【题型】选择题　【知识点】函数　【难度】easy
已知函数 \(f(x)\) 的导函数 \(f'(x)\) 的图象如图所示，则 \(f(x)\) 的图象可能为（）

A.

B.

C.

D.

\vspace{1em}
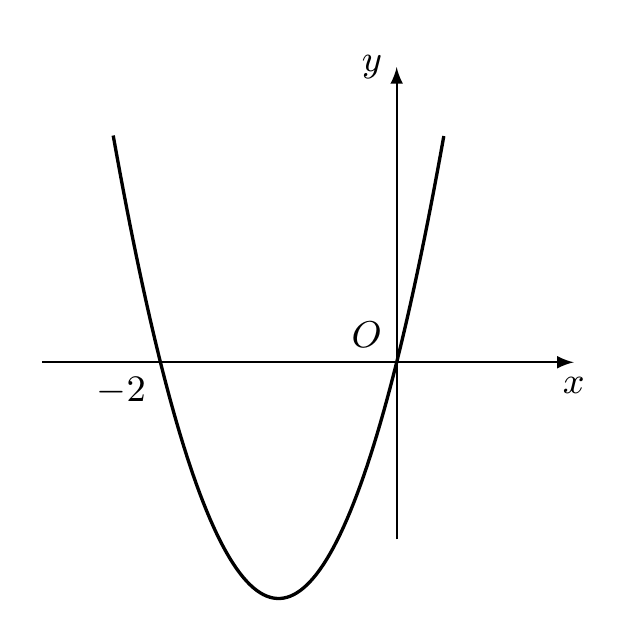
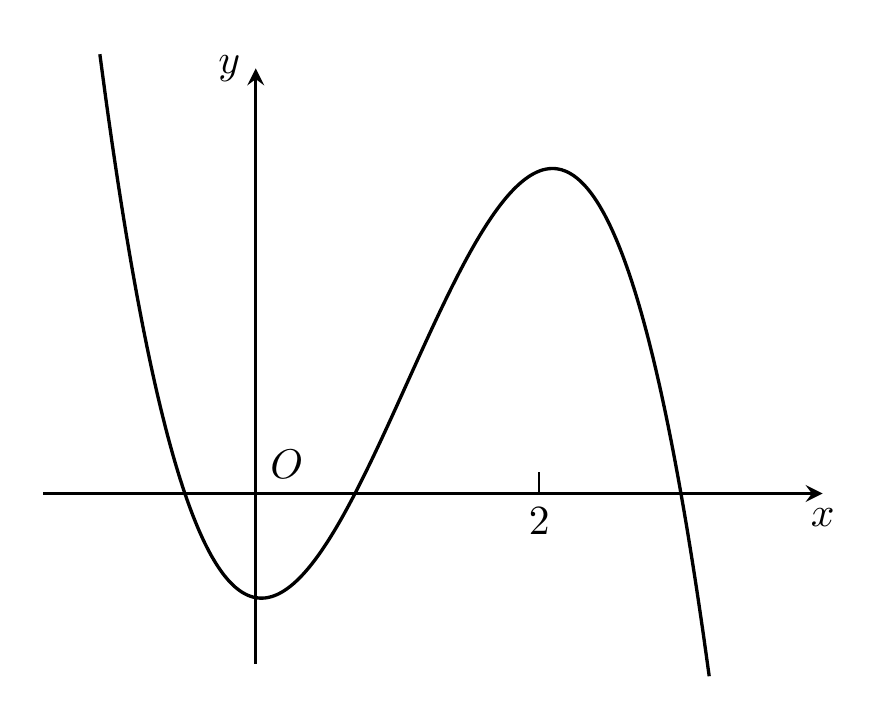
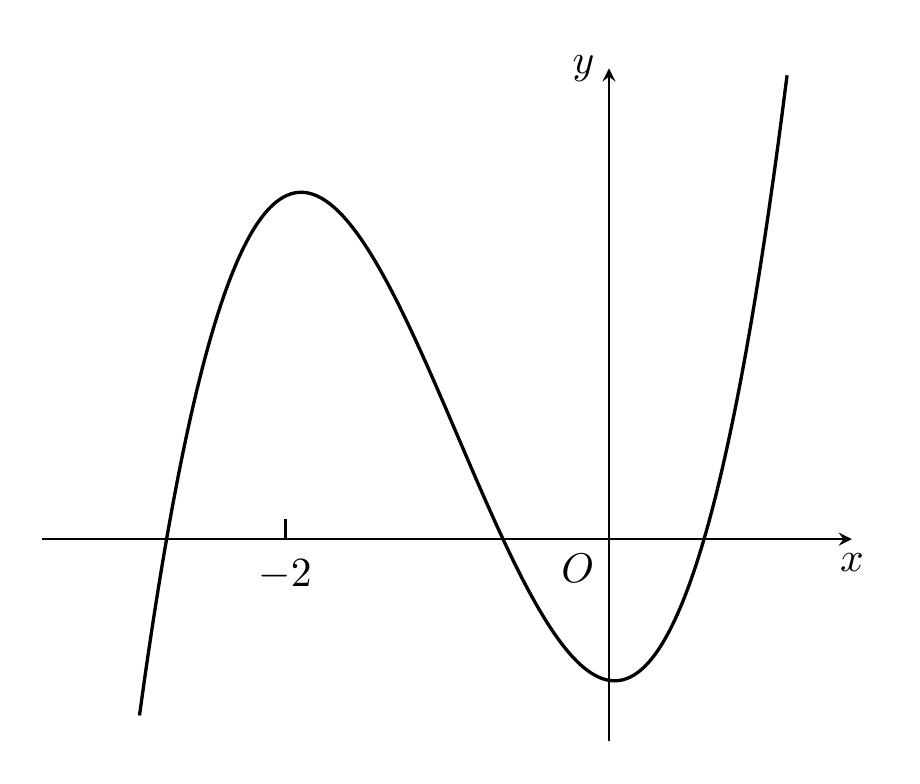
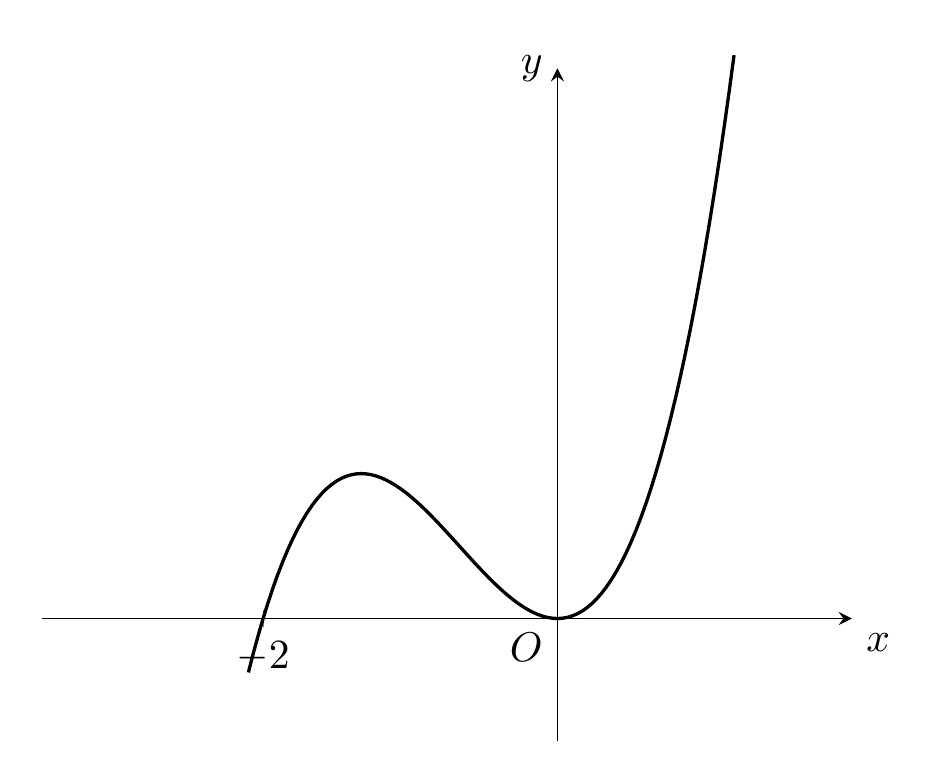
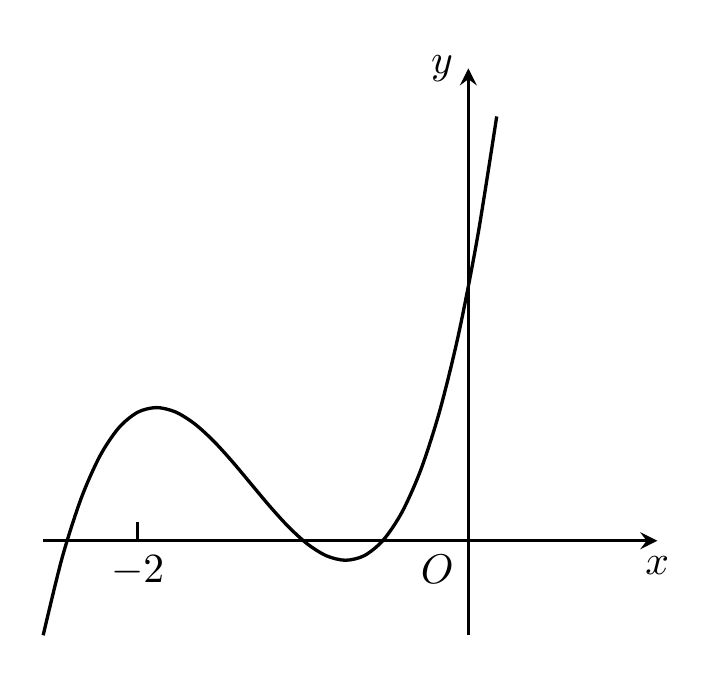
【解答】

\textbf{【答案】} \(B\)

\vspace{1em}

\textbf{【分析】}
根据题意，由导函数的图象分析 \(f(x)\) 的单调性，分析选项可得答案.

\vspace{1em}

\textbf{【解答】}
解：根据题意，由导函数的图象，在区间 \((-\infty,-2)\) 上，\(f'(x) > 0\)，\(f(x)\) 为增函数，
在区间 \((-2,0)\) 上，\(f'(x) < 0\)，\(f(x)\) 为减函数，
在区间 \((0,+\infty)\) 上，\(f'(x) > 0\)，\(f(x)\) 为增函数，
分析选项：\(B\) 选项符合.

故选：\(B\).

\vspace{1em}

\textbf{【点评】}
本题考查函数的导数与单调性的关系，涉及函数的图象分析，属于基础题.